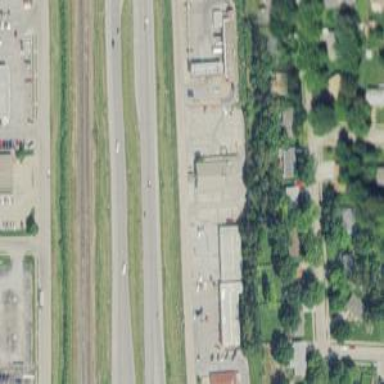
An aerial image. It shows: Primary highway.